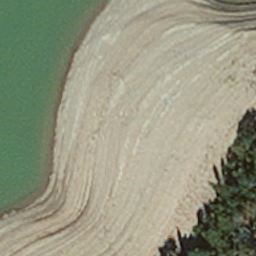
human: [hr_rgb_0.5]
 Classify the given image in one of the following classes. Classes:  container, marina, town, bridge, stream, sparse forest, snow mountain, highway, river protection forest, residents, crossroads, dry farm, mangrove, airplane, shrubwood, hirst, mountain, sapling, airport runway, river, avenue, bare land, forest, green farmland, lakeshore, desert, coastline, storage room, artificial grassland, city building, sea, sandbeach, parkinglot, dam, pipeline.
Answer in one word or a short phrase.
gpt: hirst